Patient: sex F, age 65
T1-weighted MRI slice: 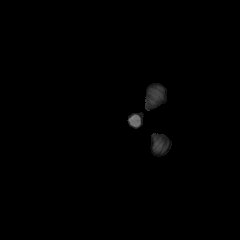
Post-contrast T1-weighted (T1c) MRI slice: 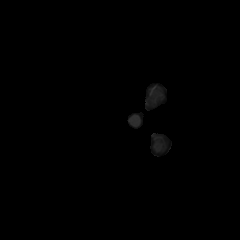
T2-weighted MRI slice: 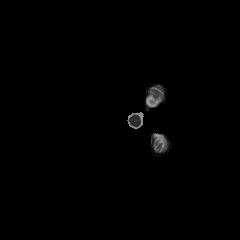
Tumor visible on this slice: no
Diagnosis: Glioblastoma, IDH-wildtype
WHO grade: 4